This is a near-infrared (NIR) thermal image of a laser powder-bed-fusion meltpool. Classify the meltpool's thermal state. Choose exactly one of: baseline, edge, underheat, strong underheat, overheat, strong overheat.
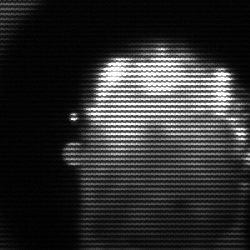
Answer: baseline